Question:
I am using File Watchers within Webstorm for calling a batch file.
This batch file contains an Ant call command like this:
'''
call ant "clean" "debug" "compress" -f C:\Users\cm\workspace2\Games\jsfiles\PokerGame\build\build.xml
'''
File Watchers triggers every time I save changed js files and does not stop it calls and for ever.
The picture shows my configuration for File Watcher in Webstorm.
What am I doing wrong?
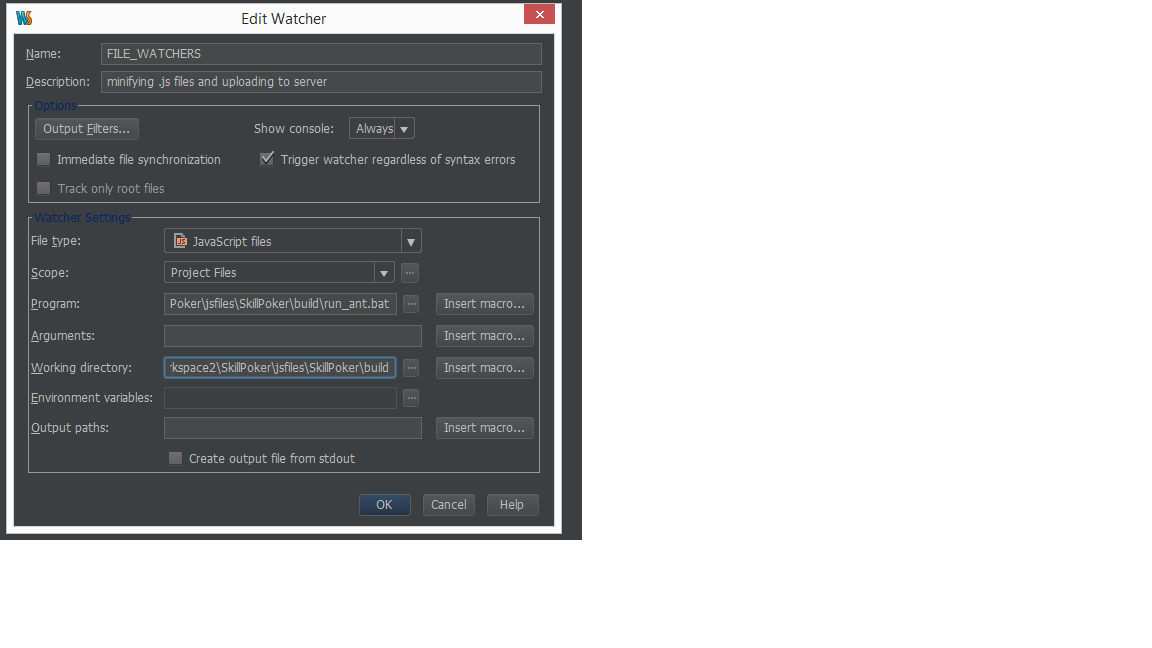
Answer: just a supposition: the IDE sees the .js files generated by ant (as a result of 'compress' target running) and, as it watches .js files, runs the watcher again and again... Try excluding the directory where your minified files are created from watcher scope - create a new scope (Settings/scopes) with this folder excluded and then set this scope to your file watcher